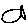
Label: fish